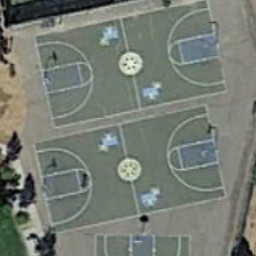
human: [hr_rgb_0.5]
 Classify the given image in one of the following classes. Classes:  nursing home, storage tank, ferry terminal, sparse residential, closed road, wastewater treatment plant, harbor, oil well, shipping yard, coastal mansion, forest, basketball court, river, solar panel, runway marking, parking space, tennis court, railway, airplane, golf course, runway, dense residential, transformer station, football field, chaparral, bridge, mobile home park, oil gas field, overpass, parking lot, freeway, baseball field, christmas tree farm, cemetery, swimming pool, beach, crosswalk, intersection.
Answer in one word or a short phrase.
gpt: basketball court